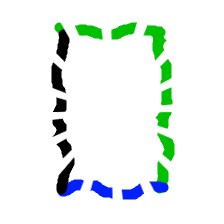
Shape: rectangle